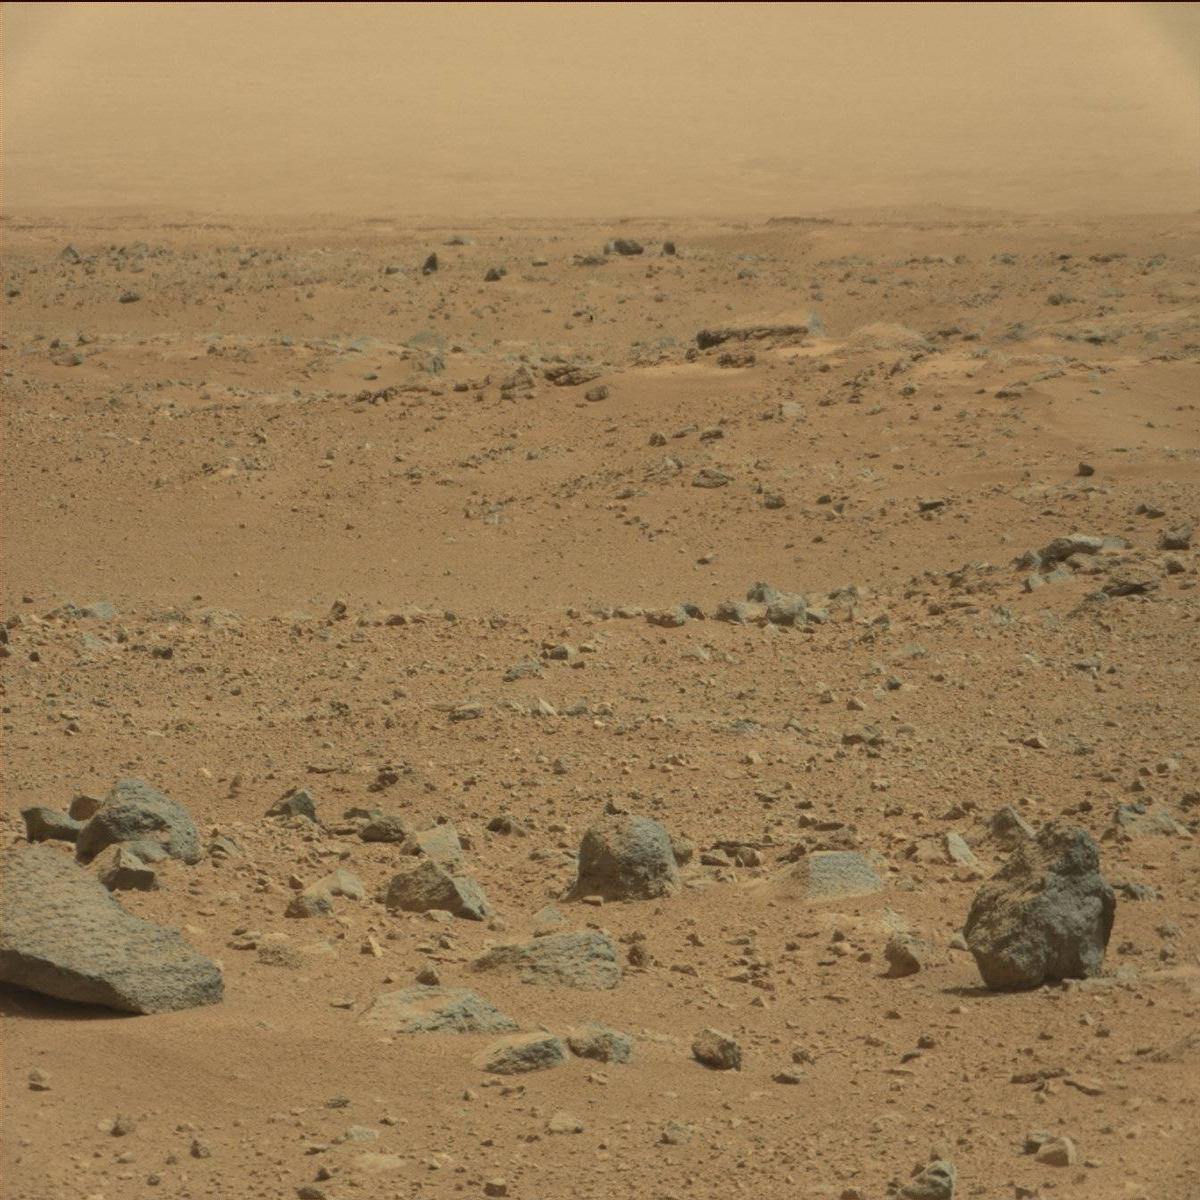
Terrain classes present: Bedrock, Ridge, Rock, Sand / Soil